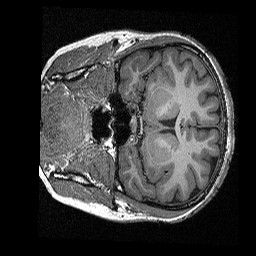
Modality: T1map
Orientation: coronal